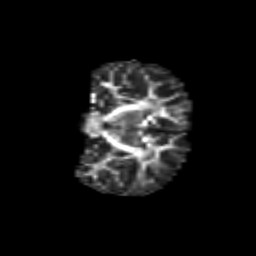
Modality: FA
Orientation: coronal
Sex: female
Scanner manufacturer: siemens
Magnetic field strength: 3 T
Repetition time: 5 s
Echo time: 0.071 s